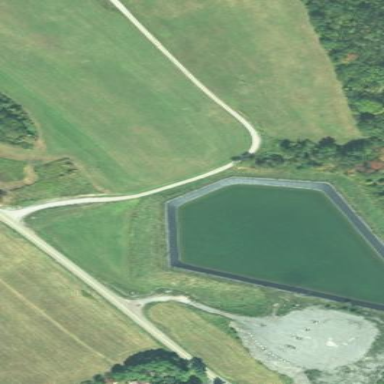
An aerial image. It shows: Reservoir used for water storage.